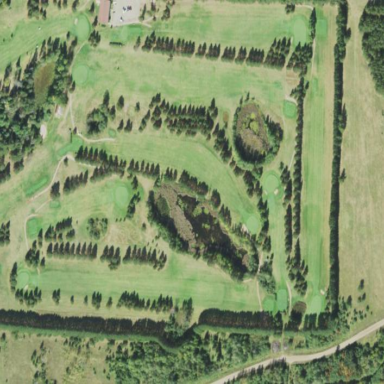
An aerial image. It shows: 9-hole golf course in leisure land setting.